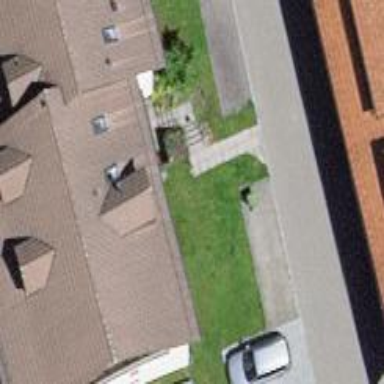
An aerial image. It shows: Simple house.